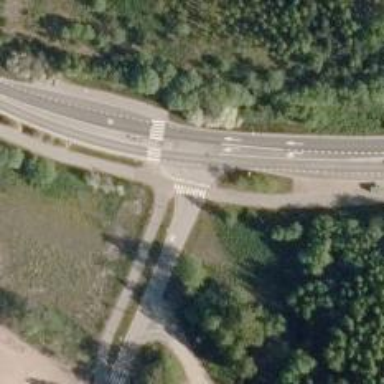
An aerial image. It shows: Uncontrolled crossing on the road.